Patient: sex M, age 75
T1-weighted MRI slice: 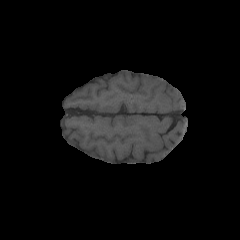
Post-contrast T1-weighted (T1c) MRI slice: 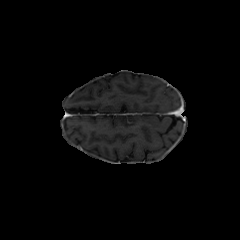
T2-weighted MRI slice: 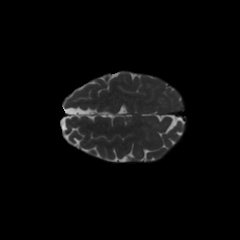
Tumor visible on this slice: no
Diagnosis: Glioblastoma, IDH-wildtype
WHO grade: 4